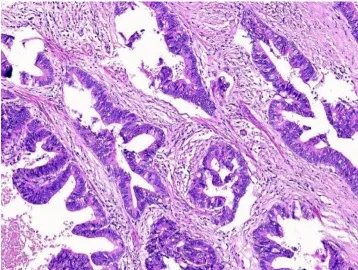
Tumor cell infiltration was seen on postoperative pathological paraffin sections.
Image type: pathology (h&e)